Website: bh-photo
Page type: address-validator
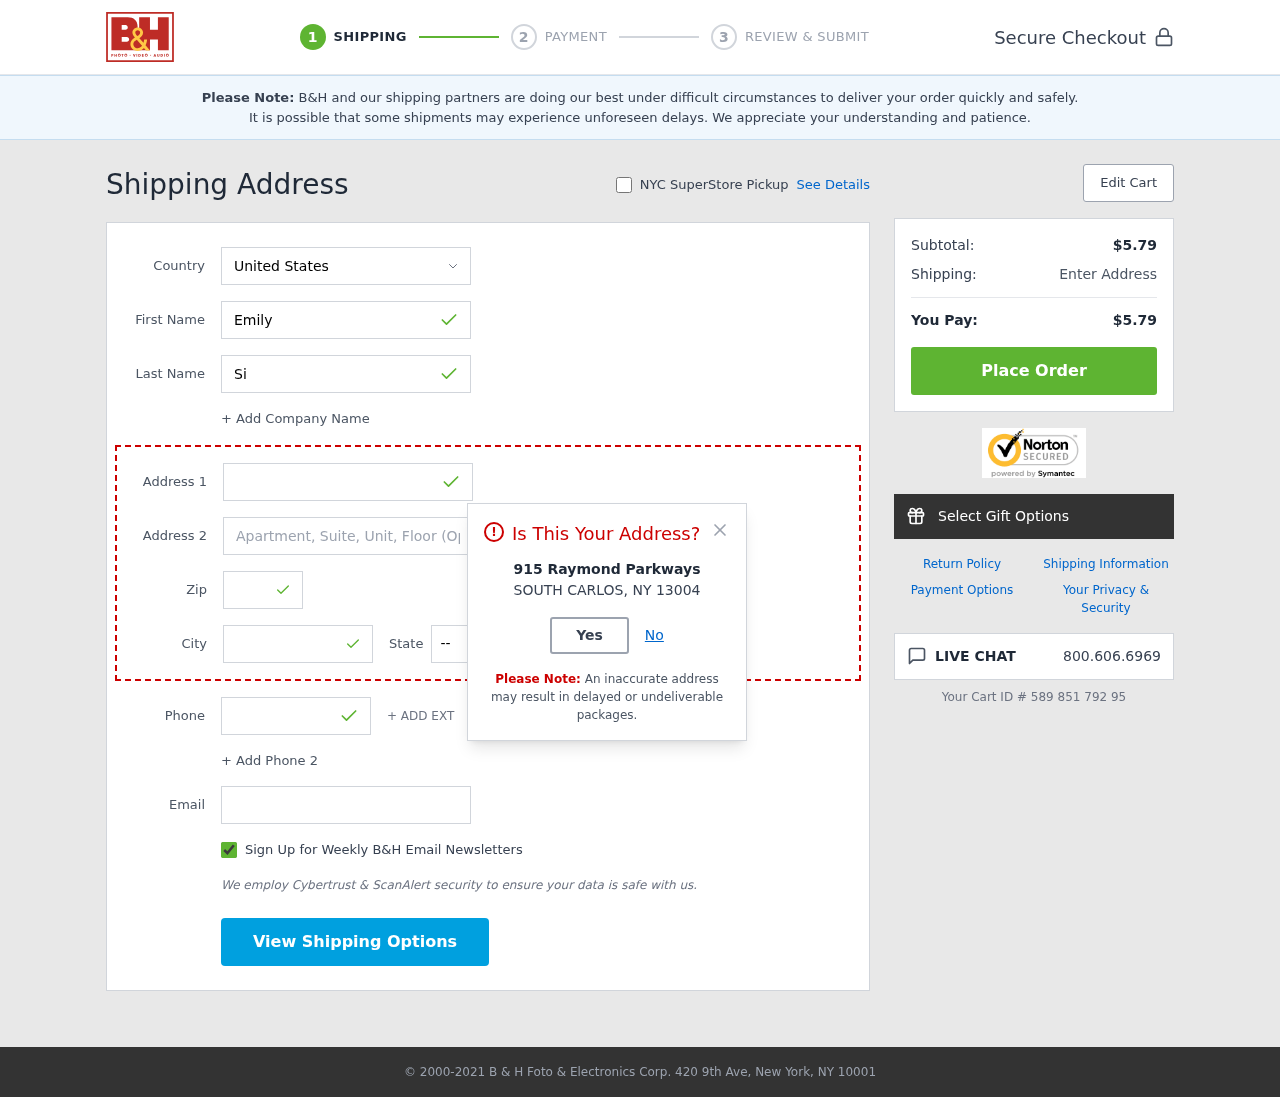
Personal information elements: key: PII_CITY
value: South Carlos
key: PII_COUNTRY
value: United States
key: PII_EMAIL
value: emily_simpson@gmail.com
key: PII_FIRSTNAME
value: Emily
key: PII_LASTNAME
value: Simpson
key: PII_PHONE
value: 2077400461
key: PII_POSTCODE
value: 13004
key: PII_STATE_ABBR
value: NY
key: PII_STREET
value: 915 Raymond Parkways
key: PII_STREET2
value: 945 Johnson Causeway
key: PII_CITY_MODAL
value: SOUTH CARLOS
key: PII_POSTCODE_FULL
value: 13004
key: PII_POSTCODE_NUMERIC
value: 13004
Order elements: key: ORDER_SUBTOTAL
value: $5.79
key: ORDER_TOTAL
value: $5.79
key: ORDER_ID
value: Your Cart ID # 589 851 792 95